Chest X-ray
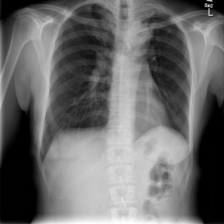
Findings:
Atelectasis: negative
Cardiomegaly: negative
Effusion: negative
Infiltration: negative
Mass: negative
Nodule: negative
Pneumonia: negative
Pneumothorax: negative
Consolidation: negative
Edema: negative
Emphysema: negative
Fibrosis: positive
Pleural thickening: negative
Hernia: negative